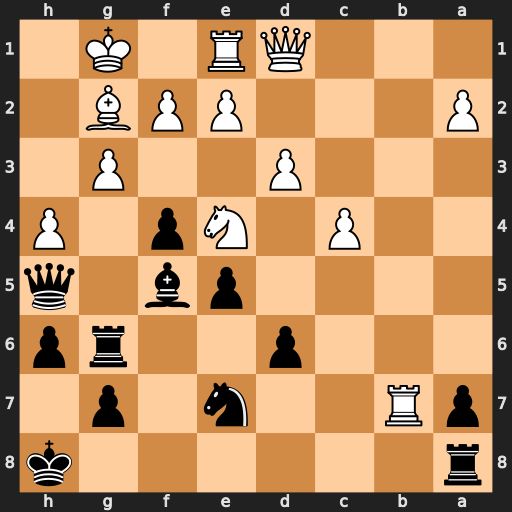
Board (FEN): r6k/pR2n1p1/3p2rp/4pb1q/2P1Np1P/3P2P1/P3PPB1/3QR1K1
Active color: b
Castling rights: -
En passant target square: -
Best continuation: Bxe4 dxe4 fxg3 fxg3 Rxg3